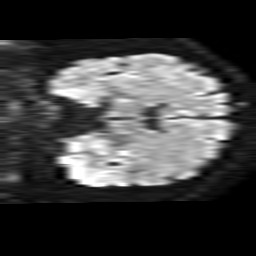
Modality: TRACE
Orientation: coronal
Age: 46
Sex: male
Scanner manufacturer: philips
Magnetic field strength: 1.5 T
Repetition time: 3.497 s
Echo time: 0.07078 s